Question: In a split-view-based iPad app I'm using a custom background image in my navigation bars and toolbars.
I subclassed 'UINavigationBar' and/or 'UIToolbar' and in 'drawRect:' I have ( is rectangular):
'''
- (void)drawRect:(CGRect)rect {
CGContextRef c = UIGraphicsGetCurrentContext();
UIImage *image = [UIImage imageNamed:@"background-image"];
CGContextDrawImage(c, rect, image.CGImage);
}
'''
Result is

from which I want to remove rounded corners.
What I've tried already:
1. [image drawInRect:CGRectMake(0, 0, self.frame.size.width, self.frame.size.height)]; the same result as above,
2. clipsToBounds = YES; in my subclasses,
3. cornerRadius=0.0,
4. iPhoneOS SDK - Remove Corner Rounding from views (iPad problem)
Problem described in 4. is exactly the same one I'm having. Unfortunately solution described in that question doesn't work for me. When called from 'viewWillAppear' In Portrait orientation, it hides my navigationItem for some reason. When called from 'didRotateFromInterfaceOrientation:' in Landscape, rounded corners are gone, but at the same time all user interaction is disabled. Additionaly, when rotated back to Portrait, my "Master" view (left hand-side of the split view) is not hidden.
The output that I got using the code from the accepted answer is:
'''
aView: <UIWindow: 0x5e18470; frame = (0 0; <PHONE>); opaque = NO; autoresize = RM+BM; layer = <CALayer: 0x5e18280>>
subview: <UILayoutContainerView: 0x6942000; frame = (20 0; <PHONE>); transform = [0, -1, 1, 0, 0, 0]; autoresize = W+H; layer = <CALayer: 0x6946b30>>
aView: <UILayoutContainerView: 0x6942000; frame = (20 0; <PHONE>); transform = [0, -1, 1, 0, 0, 0]; autoresize = W+H; layer = <CALayer: 0x6946b30>>
subview: <BackgroundImageView: 0xbbacf70; frame = (0 0; <PHONE>); layer = <CALayer: 0xbbad020>>
aView: <BackgroundImageView: 0xbbacf70; frame = (0 0; <PHONE>); layer = <CALayer: 0xbbad020>>
subview: <UILayoutContainerView: 0x69144e0; frame = (321 0; 703 748); clipsToBounds = YES; layer = <CALayer: 0x6946fe0>>
aView: <UILayoutContainerView: 0x69144e0; frame = (321 0; 703 748); clipsToBounds = YES; layer = <CALayer: 0x6946fe0>>
subview: <UILayoutContainerView: 0xbbabc40; frame = (0 0; 320 748); clipsToBounds = YES; layer = <CALayer: 0xbbabc90>>
aView: <UILayoutContainerView: 0xbbabc40; frame = (0 0; 320 748); clipsToBounds = YES; layer = <CALayer: 0xbbabc90>>
subview: <UIImageView: 0x5e178c0; frame = (321 0; 3 3); opaque = NO; userInteractionEnabled = NO; layer = <CALayer: 0xba60d10>> - (null)
aView: <UIImageView: 0x5e178c0; frame = (321 0; 3 3); opaque = NO; userInteractionEnabled = NO; layer = <CALayer: 0xba60d10>> - (null)
subview: <UIImageView: 0xba74010; frame = (317 0; 3 3); opaque = NO; userInteractionEnabled = NO; layer = <CALayer: 0xba62180>> - (null)
aView: <UIImageView: 0xba74010; frame = (317 0; 3 3); opaque = NO; userInteractionEnabled = NO; layer = <CALayer: 0xba62180>> - (null)
subview: <UIImageView: 0xbad0110; frame = (321 745; 3 3); opaque = NO; userInteractionEnabled = NO; layer = <CALayer: 0xba60da0>> - (null)
aView: <UIImageView: 0xbad0110; frame = (321 745; 3 3); opaque = NO; userInteractionEnabled = NO; layer = <CALayer: 0xba60da0>> - (null)
subview: <UIImageView: 0xba60e00; frame = (317 745; 3 3); opaque = NO; userInteractionEnabled = NO; layer = <CALayer: 0xba60e30>> - (null)
aView: <UIImageView: 0xba60e00; frame = (317 745; 3 3); opaque = NO; userInteractionEnabled = NO; layer = <CALayer: 0xba60e30>> - (null)
'''
And quite right there are small, 3x3px, rounded UIImageViews with corners.
: how do I get rid of those tiny rounded corners?
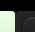
Answer: Solution that worked for me:
'''
- (void)hideSplitViewCorners {
// Hide corners of splitview.
NSMutableArray *views = [NSMutableArray array];
[views addObject:[self view]];
for (NSUInteger i = 0; i < views.count; ++i) {
UIView *view = [views objectAtIndex:i];
[views addObjectsFromArray:view.subviews];
if (view.frame.size.width == 3.0 && view.frame.size.height == 3.0) {
view.hidden = YES;
}
}
}
'''
I call it in 'loadView' and 'didRotateFromInterfaceOrientation:' of my subclass of 'UISplitViewController'.
Note that in the latter I needed to use '[self performSelector:@selector(hideSplitViewCorners) withObject:NULL afterDelay:0];'.
Basically, one needs to make sure that hiding of those corners are done they're already displayed on the screen.